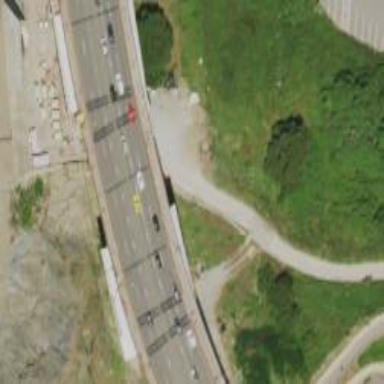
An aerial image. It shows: Footway road on suspension bridge.